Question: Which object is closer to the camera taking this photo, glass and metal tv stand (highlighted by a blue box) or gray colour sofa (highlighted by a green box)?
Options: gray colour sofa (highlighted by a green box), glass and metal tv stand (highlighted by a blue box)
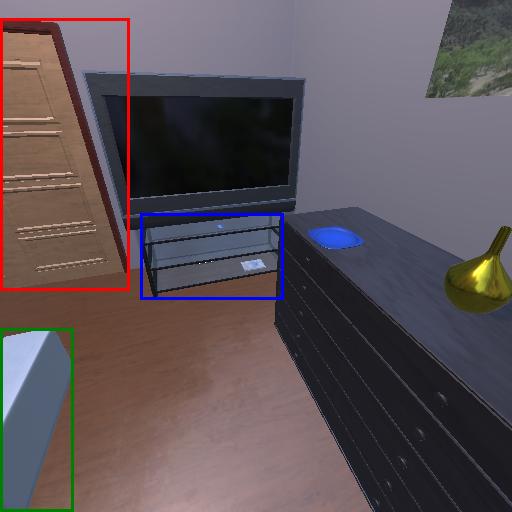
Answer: gray colour sofa (highlighted by a green box)